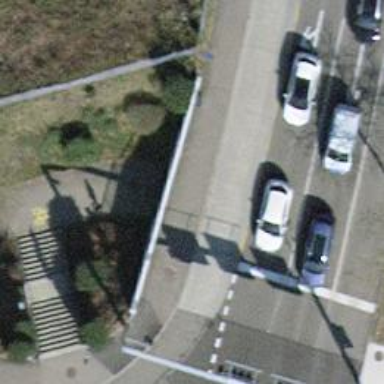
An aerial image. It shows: Platform for public transport on the road.